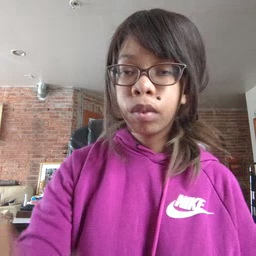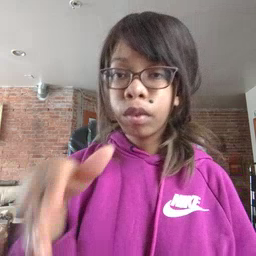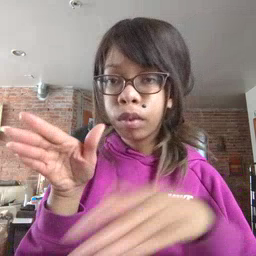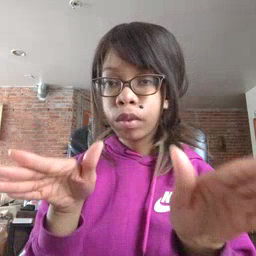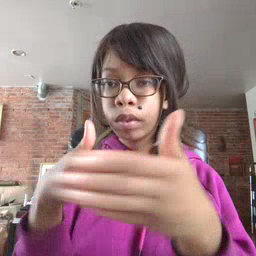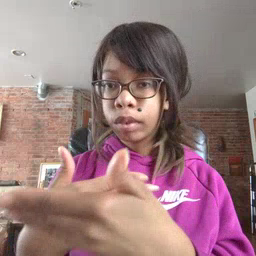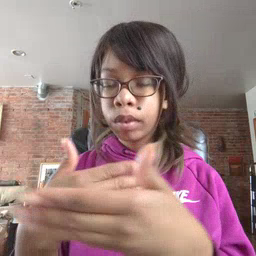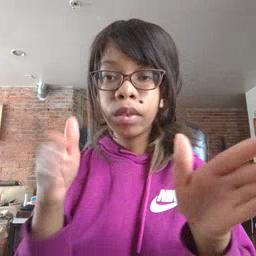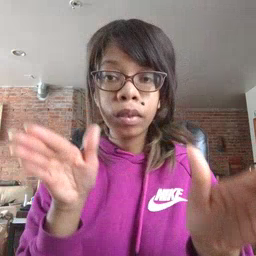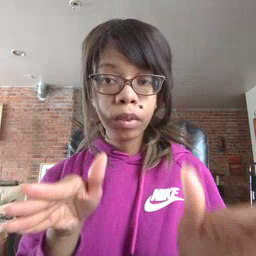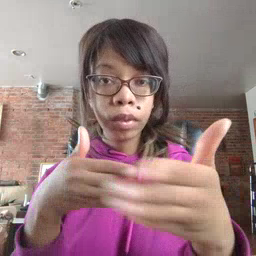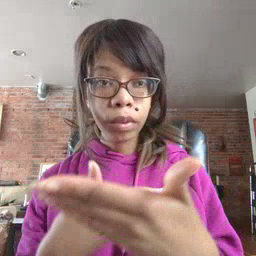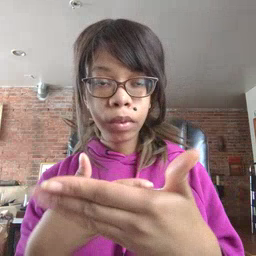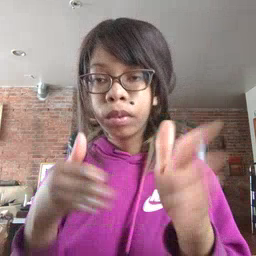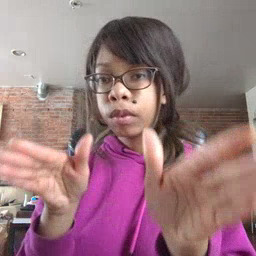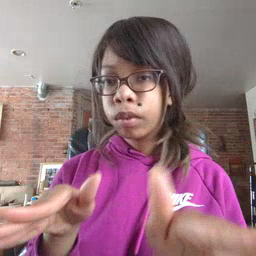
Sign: room